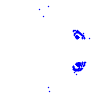
Particle: proton